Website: walmart
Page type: cart
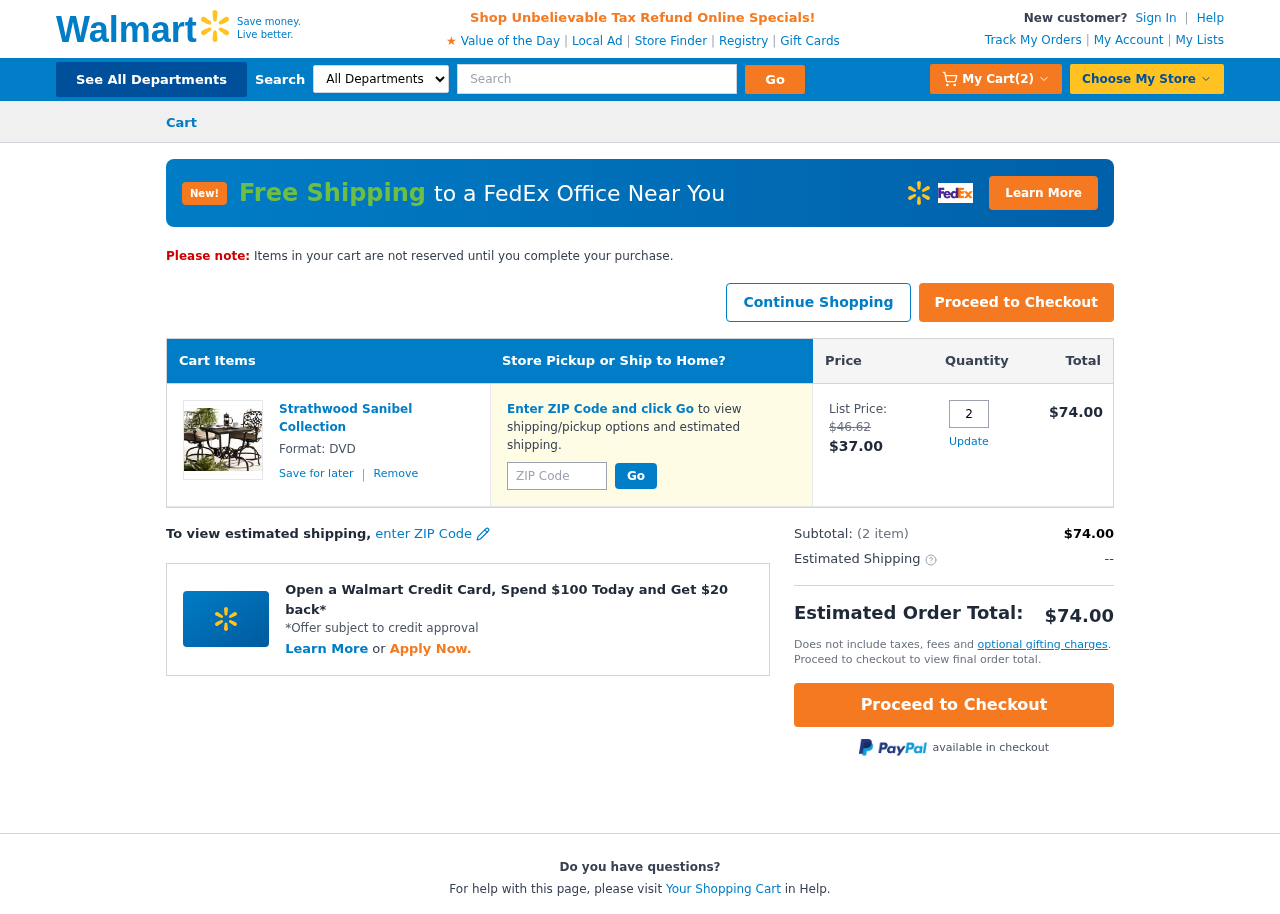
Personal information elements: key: PII_POSTCODE
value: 71836
Product elements: key: PRODUCT1_NAME
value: Strathwood Sanibel Collection
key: PRODUCT1_PRICE
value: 37
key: PRODUCT1_QUANTITY
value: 2
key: PRODUCT1_ORIGINAL_PRICE
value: $46.62
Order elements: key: ORDER_NUM_ITEMS
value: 2
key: ORDER_SUBTOTAL
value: $74.00
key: ORDER_TOTAL
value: $74.00
Search elements: key: HEADER_SEARCH
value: Search